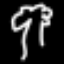
Label: palm tree